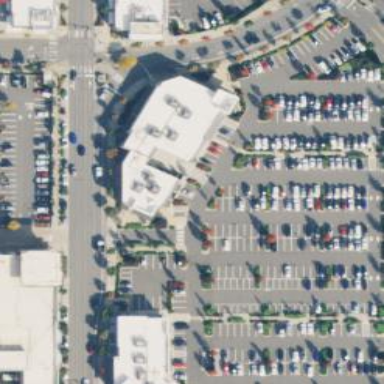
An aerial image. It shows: Retail building.